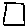
Label: square